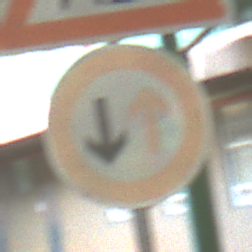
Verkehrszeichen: VorrangDesGegenverkehrs
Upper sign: Arbeitsstelle
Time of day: MorningAfternoon
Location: Roofed (Special)
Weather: NotSpecified
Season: NotSpecified
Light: Artificial